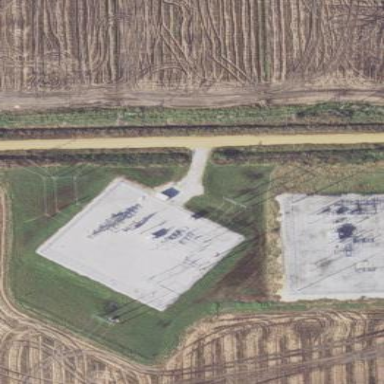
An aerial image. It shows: Power substation with transmission level designation. It is enclosed by fence.